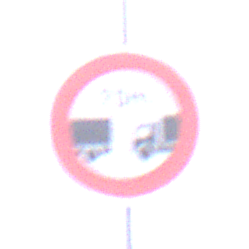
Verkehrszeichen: VerbotUnterschreitenMindestabstand
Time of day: MorningAfternoon
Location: Outdoor (Urban)
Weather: Overcast
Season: NotSpecified
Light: Natural